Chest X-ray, PA view. Patient: 23 years old, sex M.
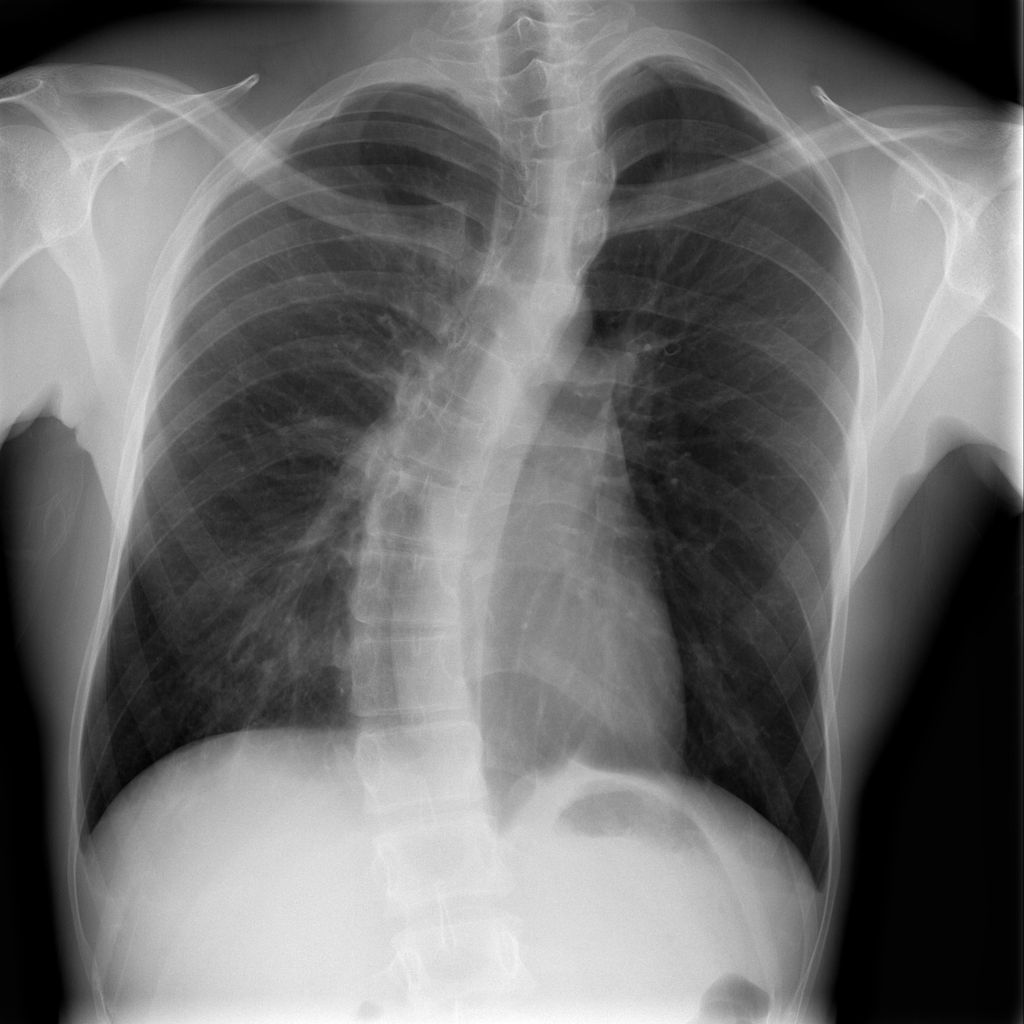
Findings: No Finding